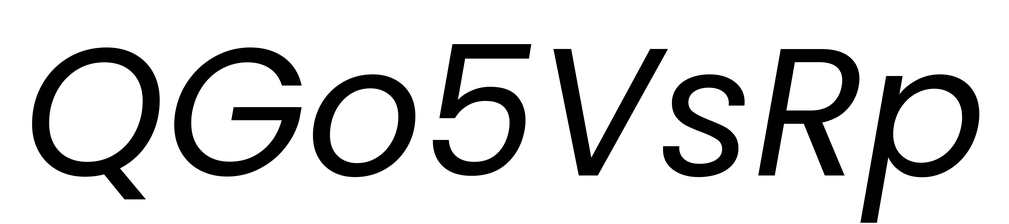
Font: Poppins-Italic